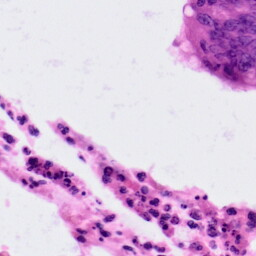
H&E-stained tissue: Colon